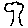
Label: tree